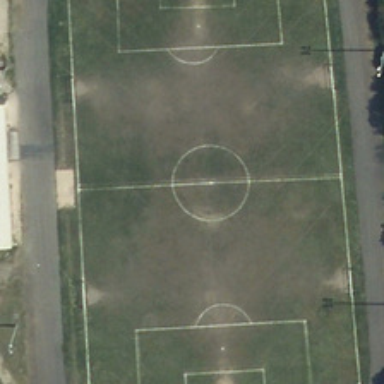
A building and some green trees are near a football field .